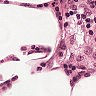
Metastatic tissue present: no